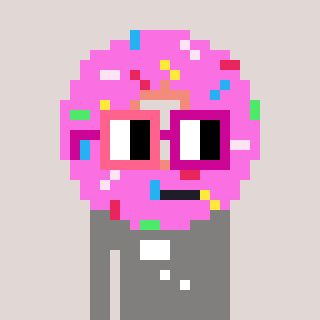
a pixel art character with square pink and red glasses, a doughnut-shaped head and a bluegrey-colored body on a warm background